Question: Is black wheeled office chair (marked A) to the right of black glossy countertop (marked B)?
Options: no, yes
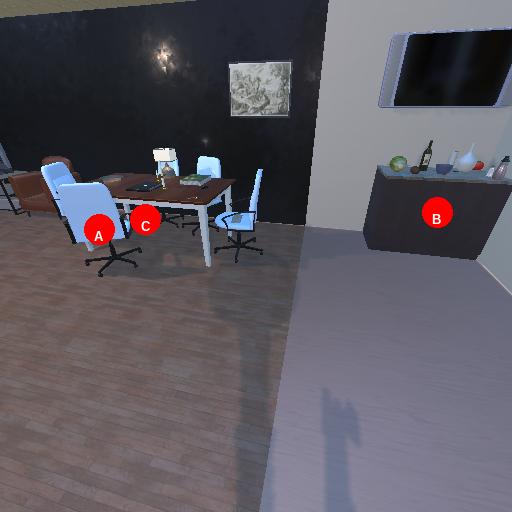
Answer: no